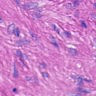
Metastatic tissue present: no